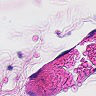
Metastatic tissue present: no